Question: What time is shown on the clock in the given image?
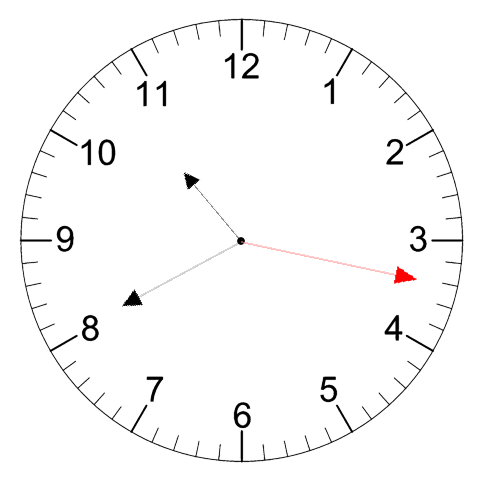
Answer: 10:40:17